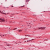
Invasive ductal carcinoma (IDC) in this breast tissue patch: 1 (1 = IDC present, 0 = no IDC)